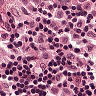
Metastatic tissue present: no